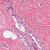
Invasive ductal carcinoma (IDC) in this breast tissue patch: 0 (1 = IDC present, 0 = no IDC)